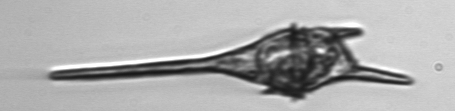
Label: Tripos_lineatus